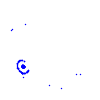
Particle: proton